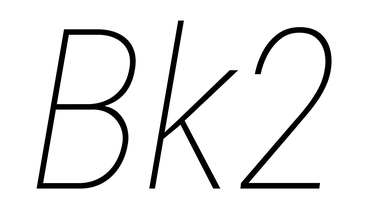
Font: Roboto-Italic_Condensed_Thin_Italic